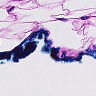
Metastatic tissue present: no